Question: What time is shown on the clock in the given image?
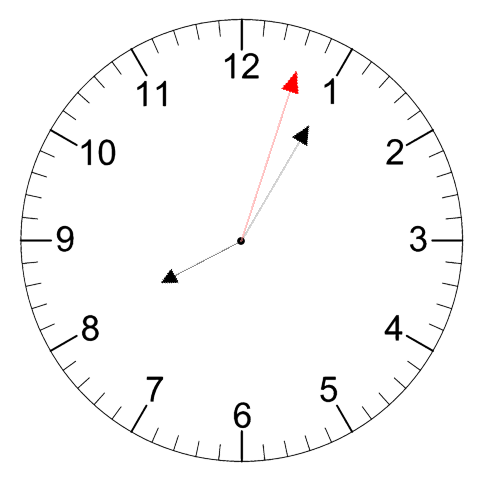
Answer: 08:05:03